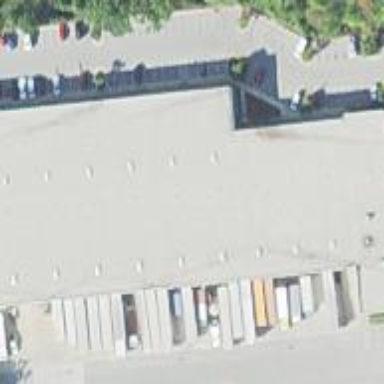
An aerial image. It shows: Commercial building.